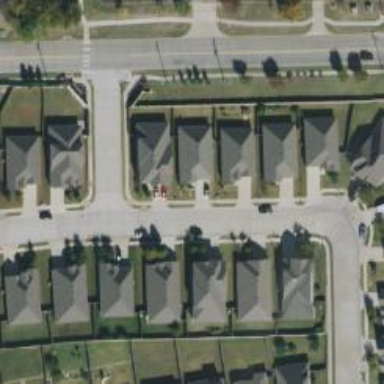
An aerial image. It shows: Residential road.